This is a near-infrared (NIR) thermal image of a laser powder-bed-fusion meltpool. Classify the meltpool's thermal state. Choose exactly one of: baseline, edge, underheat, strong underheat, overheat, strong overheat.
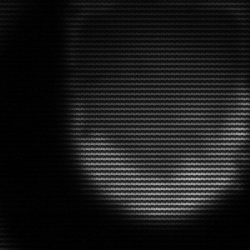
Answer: edge